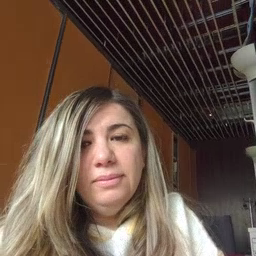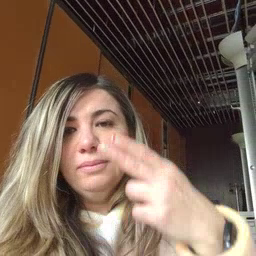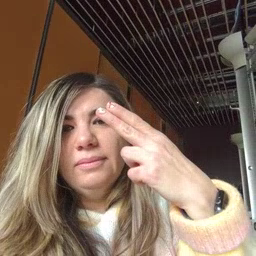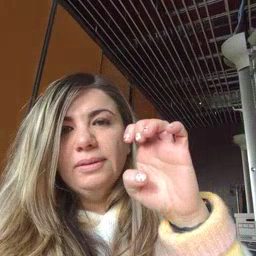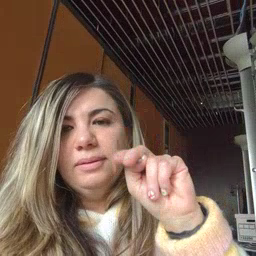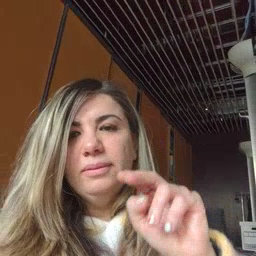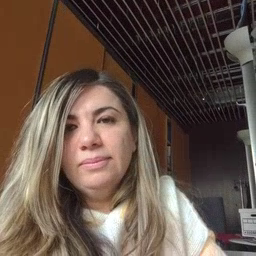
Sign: hen